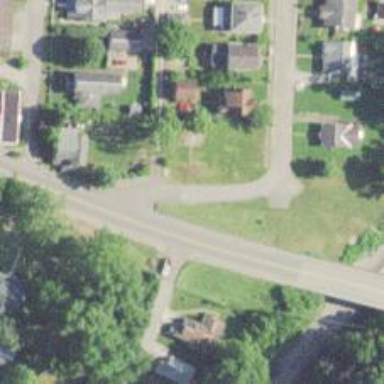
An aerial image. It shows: Asphalt road designated as living street.